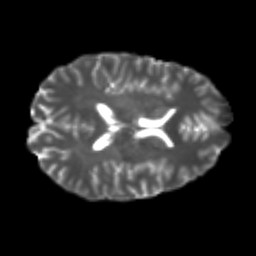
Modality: T2w
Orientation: axial
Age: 24
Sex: male
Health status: healthy
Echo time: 0.074 s